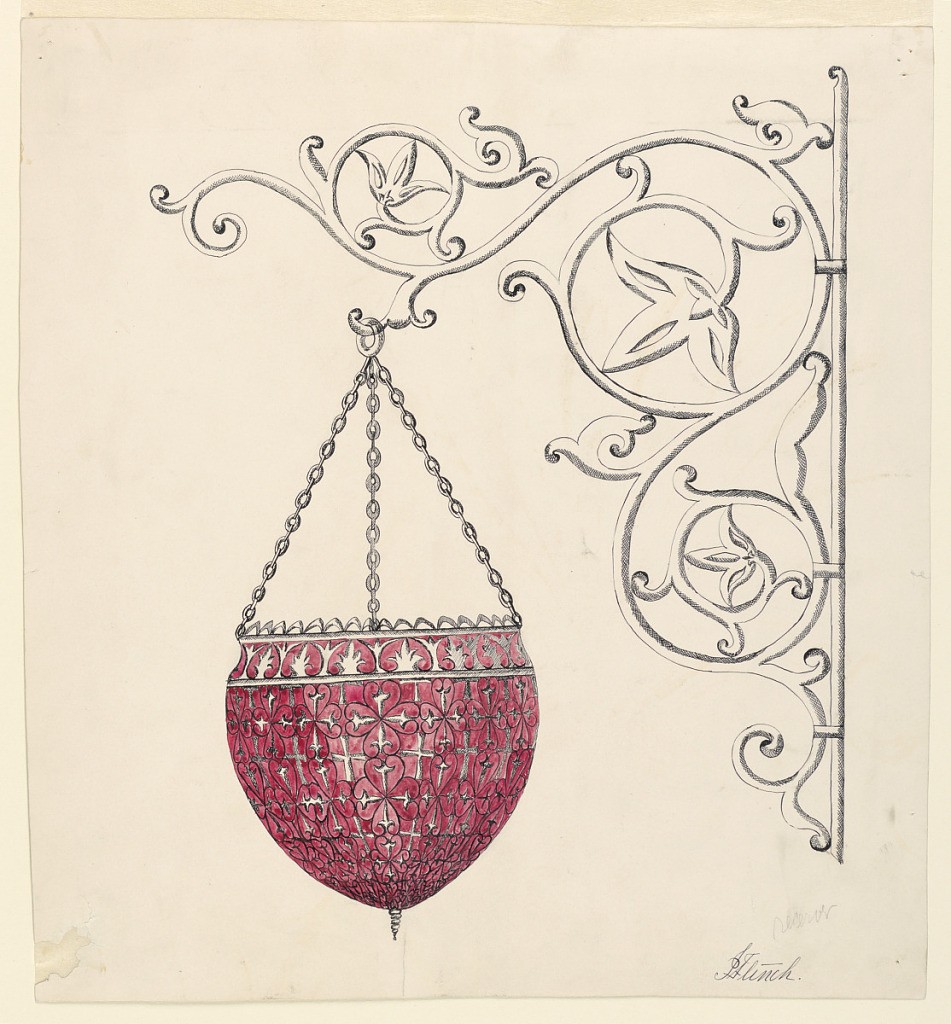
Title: Design for a Wrought Iron Light Fixture
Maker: J. Flinch
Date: ca. 1894
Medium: Pen and ink, watercolor on Bristol board
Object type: Drawing
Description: Vertical rectangle. A hanging fixture, suspended from a wall-bracket.